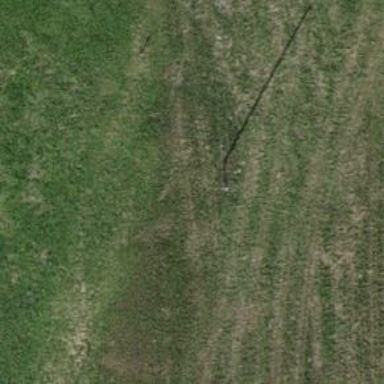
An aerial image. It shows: Minor power line.